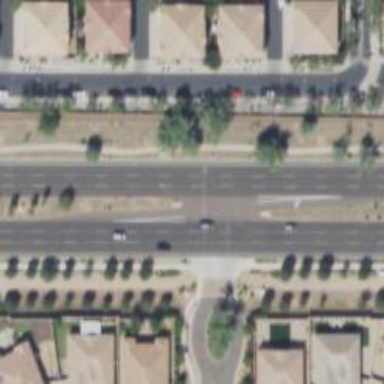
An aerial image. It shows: Secondary link road with asphalt surface.